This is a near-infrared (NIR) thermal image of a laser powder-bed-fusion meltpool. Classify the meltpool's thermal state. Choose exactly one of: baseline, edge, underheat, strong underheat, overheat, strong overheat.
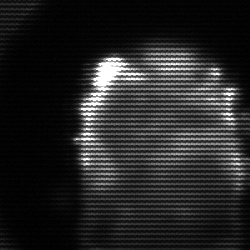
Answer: baseline